Question: I'm using FTGL library to render text in my C++, OpenGL application, but I find it terribly slow, even though it is said to be fast and efficient library for this.
Even for small amounts of text, performance drop is visible, but when I try to render few lines of text, FPS drops from 350~ to 30~:

Yes, I already know that FPS isn't a good way to check efficiency, yet in this case there shouldn't be so big difference.
I found a function which allows me to make FTGL use display lists internally in order to increase speed, but it appears to be turned on by default. Anyway I tried using it, but it gave me nothing. So I thought that maybe it's somehow corrupted, or I don't understand it quite well, so I decided to put rendering text into my own display lists, but difference is either so slight that I can't even see it, or there's no difference.
'''
bool TFontManager::renderWrappedText(font_ptr font, int lineLength, const TPoint& position, const std::string& text) {
if(font == nullptr) {
return false;
}
string key = sizeToString(font->FaceSize()); // key to look for it in map
key.append(TUtil::intToString(lineLength));
key.append(text);
GLuint displayListId = getDisplayListId(key); // get display list id from internal map
if(displayListId != 0) { // if display list id was found in map, i can call it
glCallList(displayListId);
return true;
}
// if id was not found, i'm creating new display list
FTSimpleLayout simpleLayout;
simpleLayout.SetLineLength((float)lineLength);
simpleLayout.SetFont(font.get());
displayListId = glGenLists(1);
glNewList(displayListId, GL_COMPILE);
glPushMatrix();
glTranslatef(position.x, position.y, 0.0f);
simpleLayout.Render(TUtil::stringToWString(text).c_str(), -1, FTPoint(), FTGL::RENDER_FRONT | FTGL::RENDER_BACK); // according to visual studio's profiler, bottleneck is inside this function. more exactly in drawing textured quads when i looked into FTGL code.
glPopMatrix();
glEndList();
m_textDisplayLists[key] = displayListId;
glCallList(displayListId);
return true;
}
'''
I checked with breakpoints in debug mode - it creates display list only once, later it only calls previously created one.
What might be the reason for such slow rendering? How may I speed it up?
I'm using 'FTTextureFont' (which uses one texture per glyph). According to <URL>.
This is how I create my fonts:
'''
font_ptr TFontManager::getFont(const std::string& filename, int size) {
string fontKey = filename;
fontKey.append(sizeToString(size));
FontIter result = fonts.find(fontKey);
if(result != fonts.end()) {
return result->second; // Found font in list
}
// If font wasn't found, create a new one and store it in list of fonts
font_ptr font(new FTTextureFont(filename.c_str()));
font->UseDisplayList(true);
if(font->Error()) {
string message = "Failed to open font";
message.append(filename);
TError::showMessage(message);
return nullptr;
}
if(!font->FaceSize(size)) {
string message = "Failed to set font size";
TError::showMessage(message);
return nullptr;
}
fonts[fontKey] = font;
return font;
}
'''
This is function taken from FTGL library source code which renders glyph in 'FTTextureFont'. It uses the same texture for separate glyphs, just with other coordinates, so this shouldn't be a problem.
'''
const FTPoint& FTTextureGlyphImpl::RenderImpl(const FTPoint& pen,
int renderMode)
{
float dx, dy;
if(activeTextureID != glTextureID)
{
glBindTexture(GL_TEXTURE_2D, (GLuint)glTextureID);
activeTextureID = glTextureID;
}
dx = floor(pen.Xf() + corner.Xf());
dy = floor(pen.Yf() + corner.Yf());
glBegin(GL_QUADS);
glTexCoord2f(uv[0].Xf(), uv[0].Yf());
glVertex2f(dx, dy);
glTexCoord2f(uv[0].Xf(), uv[1].Yf());
glVertex2f(dx, dy - destHeight);
glTexCoord2f(uv[1].Xf(), uv[1].Yf());
glVertex2f(dx + destWidth, dy - destHeight);
glTexCoord2f(uv[1].Xf(), uv[0].Yf());
glVertex2f(dx + destWidth, dy);
glEnd();
return advance;
}
'''
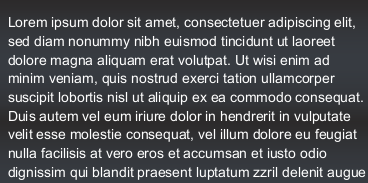
Answer: Rendering typography from normal typeface files is a pretty computationally intensive operation. The font glyphs are read as a set of splines that are used to generate character boundaries which are tessellated and fed into the graphics pipeline. I'm not highly familiar with FreeType2 but I have used FTGL. You should be using a FontAtlas to render type. A FontAtlas is a regular texture atlas (much like a sprite sheet) that is rendered once for each font size and then stored for future glyph renders.
Check out this link for more information on the process:
<URL>
This should greatly improve performance. Although you may lose out on some font-rendering flexibility.